Question: How do I create properly formatted hyperlinks in Windows Store Apps in XAML? I tried creating an inline hyperlink and want to style it with a staticresource:
'''
<RichTextBlock Style="{StaticResource PageHeaderTextStyle}" Grid.ColumnSpan="2">
<Paragraph>
<Run>"A sentence with inline text "</Run>
<InlineUIContainer>
<HyperlinkButton Background="Yellow">
my link
</HyperlinkButton>
</InlineUIContainer>
<Run>... some more text</Run>
</Paragraph>
</RichTextBlock>
'''
i get the following where the hyperlink is not aligned with the rest of the sentence:

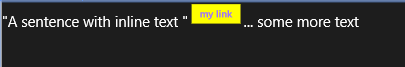
Answer: Well, I tried this to no avail:
'''
<RichTextBlock FontSize="20">
<Paragraph Foreground="White" FontFamily="Segoe UI Light">
<Run>Now is the time for</Run>
<InlineUIContainer>
<HyperlinkButton Content="all good men">
<HyperlinkButton.Template>
<ControlTemplate>
<TextBlock Margin="5,0,5,0" FontSize="20" FontFamily="Segoe UI Light"
Text="{Binding Content, Mode=OneWay, RelativeSource={RelativeSource Mode=TemplatedParent}}" />
</ControlTemplate>
</HyperlinkButton.Template>
</HyperlinkButton>
</InlineUIContainer>
<Run>to come to the aid of their country</Run>
</Paragraph>
</RichTextBlock>
'''
And so then I tried this:
'''
<RichTextBlock FontSize="20">
<Paragraph Foreground="White" FontFamily="Segoe UI Light">
<Run>Now is the time for</Run>
<InlineUIContainer>
<TextBlock Margin="5,0,5,0" Tapped="TextBlock_Tapped_1">
<Underline><Run Text="all good men" /></Underline>
</TextBlock>
</InlineUIContainer>
<Run>to come to the aid of their country</Run>
</Paragraph>
</RichTextBlock>
'''
This works like a charm!

I am not pretending it is not a little more work to implement your own hyperlink button but think of it this way - you will have 100% control over its layout! And it will easily inherit from the font styles around it!
Make sense?